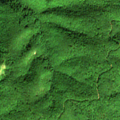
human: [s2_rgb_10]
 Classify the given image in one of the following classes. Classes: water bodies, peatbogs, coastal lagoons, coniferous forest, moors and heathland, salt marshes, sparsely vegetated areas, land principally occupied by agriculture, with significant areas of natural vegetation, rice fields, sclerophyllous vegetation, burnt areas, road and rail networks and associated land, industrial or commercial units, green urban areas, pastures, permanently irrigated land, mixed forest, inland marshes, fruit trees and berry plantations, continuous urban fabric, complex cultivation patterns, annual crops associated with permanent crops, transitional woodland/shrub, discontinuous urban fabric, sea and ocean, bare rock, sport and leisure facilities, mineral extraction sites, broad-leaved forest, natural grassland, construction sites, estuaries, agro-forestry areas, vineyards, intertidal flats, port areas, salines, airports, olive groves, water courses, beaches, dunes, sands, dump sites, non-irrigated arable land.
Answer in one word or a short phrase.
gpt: broad-leaved forest